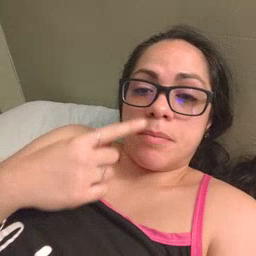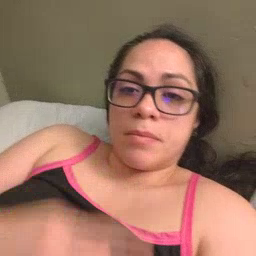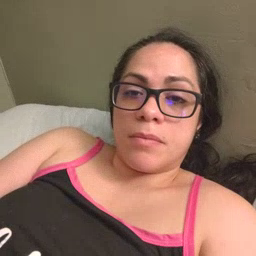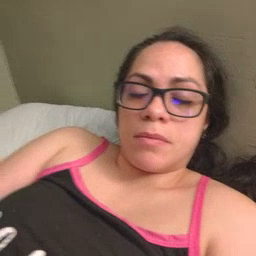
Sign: lips